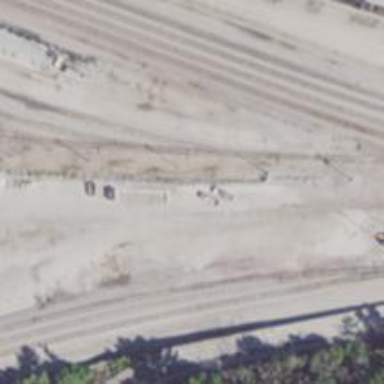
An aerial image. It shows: Rail spur service.